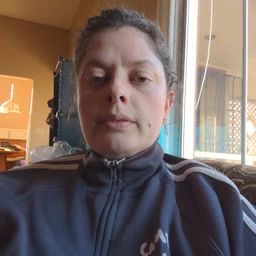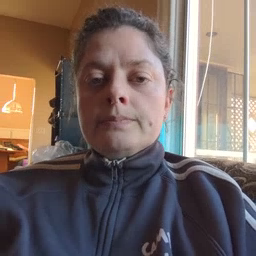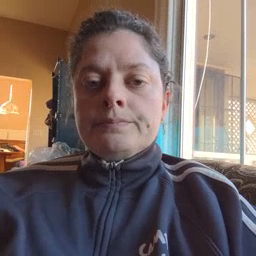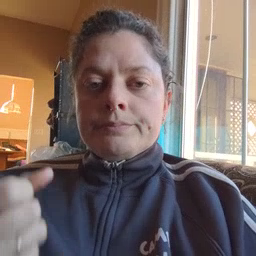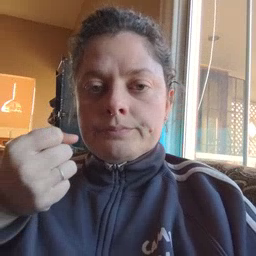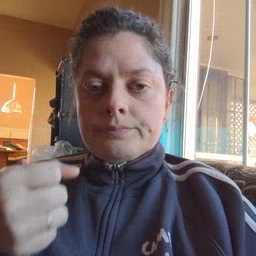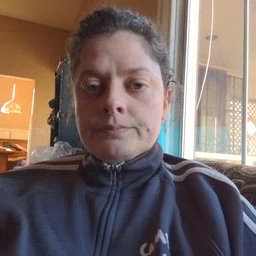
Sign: milk